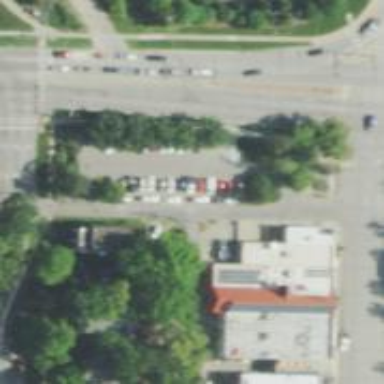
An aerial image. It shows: Alleyway designated as service road.